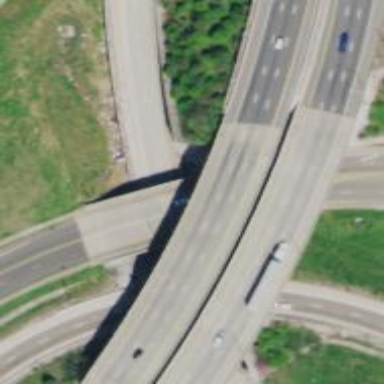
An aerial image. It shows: Bridge over motorway.